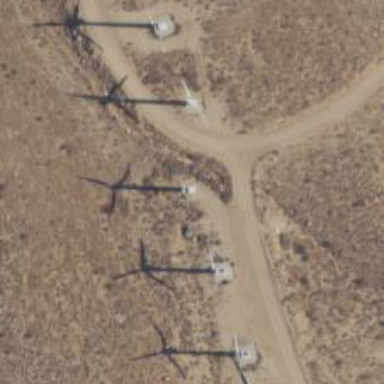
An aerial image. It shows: Horizontal axis wind turbine generating power from wind.